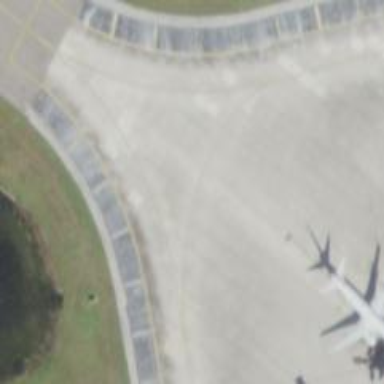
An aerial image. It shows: View of taxiway at the airport.